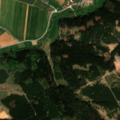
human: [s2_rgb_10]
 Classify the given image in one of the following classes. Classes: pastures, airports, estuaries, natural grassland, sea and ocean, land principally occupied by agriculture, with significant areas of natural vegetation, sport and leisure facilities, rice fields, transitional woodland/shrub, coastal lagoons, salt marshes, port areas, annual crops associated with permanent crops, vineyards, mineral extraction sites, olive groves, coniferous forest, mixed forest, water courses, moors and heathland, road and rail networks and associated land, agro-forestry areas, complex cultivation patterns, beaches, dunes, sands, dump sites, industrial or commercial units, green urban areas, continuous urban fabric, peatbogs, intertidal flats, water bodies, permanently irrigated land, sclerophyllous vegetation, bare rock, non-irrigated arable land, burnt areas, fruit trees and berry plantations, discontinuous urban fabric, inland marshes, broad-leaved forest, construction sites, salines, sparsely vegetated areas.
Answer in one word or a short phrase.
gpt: non-irrigated arable land, complex cultivation patterns, coniferous forest